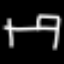
Label: bed